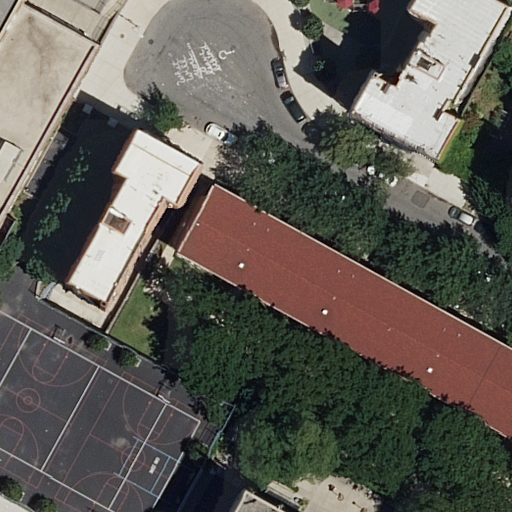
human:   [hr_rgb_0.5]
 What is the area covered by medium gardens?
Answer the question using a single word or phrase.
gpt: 262m2

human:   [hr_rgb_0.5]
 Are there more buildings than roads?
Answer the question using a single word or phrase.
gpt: yes

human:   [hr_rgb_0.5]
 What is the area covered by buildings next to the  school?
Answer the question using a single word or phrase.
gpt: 2055m2

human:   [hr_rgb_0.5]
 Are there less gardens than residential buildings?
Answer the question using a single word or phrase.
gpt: yes

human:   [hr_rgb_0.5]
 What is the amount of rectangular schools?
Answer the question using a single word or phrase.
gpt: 0

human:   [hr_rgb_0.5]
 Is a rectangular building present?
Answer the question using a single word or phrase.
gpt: yes

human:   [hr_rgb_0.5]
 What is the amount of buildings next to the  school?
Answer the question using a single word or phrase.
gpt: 5

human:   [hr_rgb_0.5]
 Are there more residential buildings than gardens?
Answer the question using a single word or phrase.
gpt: yes

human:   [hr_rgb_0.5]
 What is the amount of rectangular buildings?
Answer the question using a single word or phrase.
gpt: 2

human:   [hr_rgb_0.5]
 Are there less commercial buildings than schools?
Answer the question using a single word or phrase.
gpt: yes

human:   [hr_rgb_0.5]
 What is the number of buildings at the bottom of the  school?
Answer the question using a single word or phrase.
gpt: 4

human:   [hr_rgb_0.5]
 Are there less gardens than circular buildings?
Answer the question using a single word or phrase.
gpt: no

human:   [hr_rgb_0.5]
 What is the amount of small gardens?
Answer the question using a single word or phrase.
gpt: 0

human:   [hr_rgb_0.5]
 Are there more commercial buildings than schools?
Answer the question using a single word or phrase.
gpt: no

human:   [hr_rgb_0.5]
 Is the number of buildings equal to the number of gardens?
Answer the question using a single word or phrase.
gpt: no

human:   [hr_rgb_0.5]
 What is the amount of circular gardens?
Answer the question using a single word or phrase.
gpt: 0

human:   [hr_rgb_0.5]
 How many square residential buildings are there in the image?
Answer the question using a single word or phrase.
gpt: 0

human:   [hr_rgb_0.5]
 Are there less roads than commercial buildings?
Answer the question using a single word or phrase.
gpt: no

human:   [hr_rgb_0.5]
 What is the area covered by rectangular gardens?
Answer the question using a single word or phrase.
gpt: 262m2

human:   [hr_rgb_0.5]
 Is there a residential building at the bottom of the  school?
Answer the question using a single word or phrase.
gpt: yes

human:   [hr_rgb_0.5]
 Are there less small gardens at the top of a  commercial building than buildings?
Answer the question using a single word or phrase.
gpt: yes

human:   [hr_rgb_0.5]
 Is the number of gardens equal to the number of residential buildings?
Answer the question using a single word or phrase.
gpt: no

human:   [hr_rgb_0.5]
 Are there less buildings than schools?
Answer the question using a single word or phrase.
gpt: no

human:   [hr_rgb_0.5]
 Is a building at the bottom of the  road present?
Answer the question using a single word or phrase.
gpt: yes

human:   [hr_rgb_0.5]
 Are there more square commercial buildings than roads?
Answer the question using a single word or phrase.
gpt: no

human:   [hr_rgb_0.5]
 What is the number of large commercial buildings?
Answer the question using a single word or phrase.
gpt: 0

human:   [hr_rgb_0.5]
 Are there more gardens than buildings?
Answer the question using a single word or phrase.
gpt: no

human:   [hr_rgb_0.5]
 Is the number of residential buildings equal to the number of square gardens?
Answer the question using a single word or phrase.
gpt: no

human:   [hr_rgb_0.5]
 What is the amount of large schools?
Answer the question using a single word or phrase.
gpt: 0

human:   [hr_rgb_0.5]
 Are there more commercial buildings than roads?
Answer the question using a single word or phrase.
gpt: no

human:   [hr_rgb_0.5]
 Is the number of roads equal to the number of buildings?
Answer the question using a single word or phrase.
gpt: no

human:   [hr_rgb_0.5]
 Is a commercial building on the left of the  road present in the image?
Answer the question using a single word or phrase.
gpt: no

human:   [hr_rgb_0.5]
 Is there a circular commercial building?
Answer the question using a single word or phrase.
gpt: no

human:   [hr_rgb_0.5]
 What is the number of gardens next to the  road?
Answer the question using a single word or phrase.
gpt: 1

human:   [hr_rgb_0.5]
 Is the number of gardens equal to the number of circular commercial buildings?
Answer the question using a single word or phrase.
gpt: no

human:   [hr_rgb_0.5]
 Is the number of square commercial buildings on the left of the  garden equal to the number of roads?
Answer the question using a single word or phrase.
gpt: no